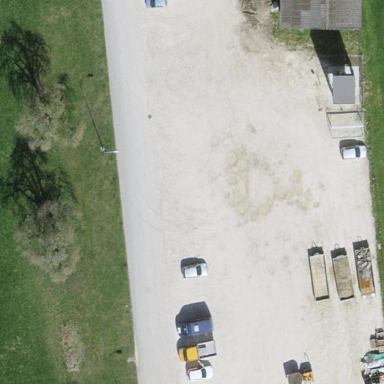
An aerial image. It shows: Parking area.